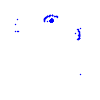
Particle: pion